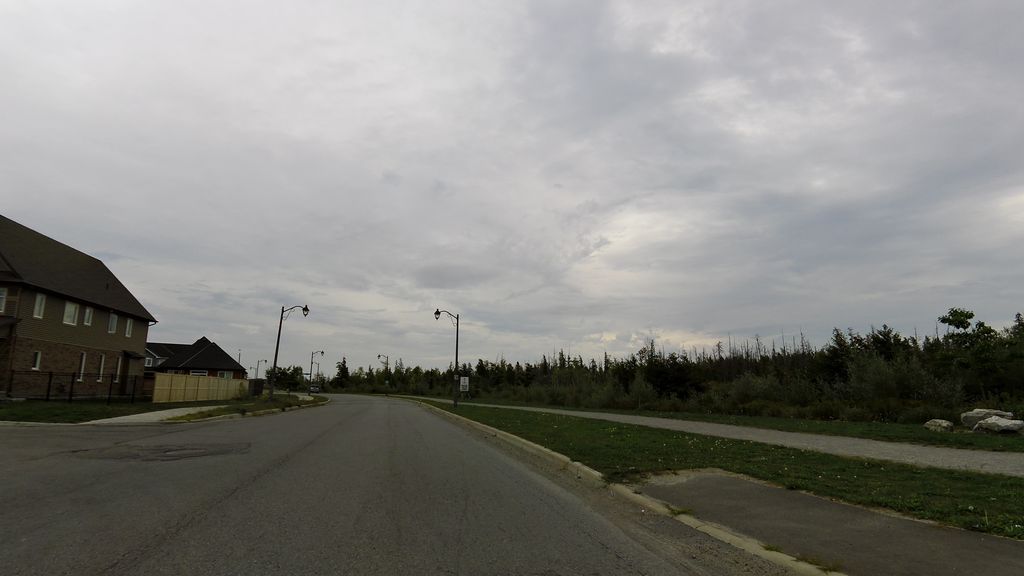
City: ottawa-gatineau